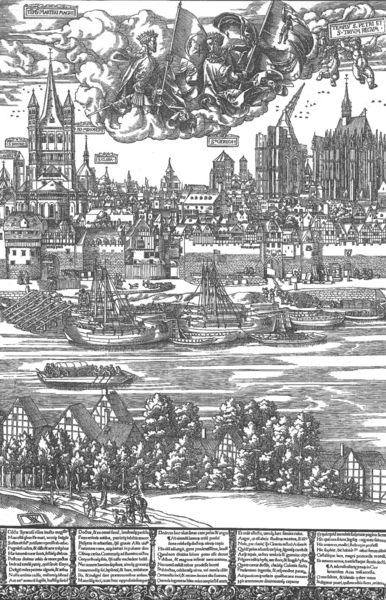
Titel: Colonia, O Felix Agrippina Nobilis Romanorum Colonia
Künstler: Anton Woensam von Worms
Institution: Köln, Stadtmuseum
Schlagwörter: himmel, wasser, wolken, bäume, fluss, menschen, stadt, ufer, fenster, schwarz, weiss, dach, haus, weg, häuser, kirche, gotik, handel, kamin, reiter, ruder, turm, engel, schiff, schiffe, wellen, ansicht, fahnen, vedute, mauer, graphik, hafen, kai, ruderer, rudern, inschrift, kirchen, stadtansicht, türme, dom, druck, schnitt, schwarzweiss, stich, text, rennen, kathedrale, buchseite, handwerk, gotisch, mittelalter, fachwerk, fachwerkhaus, fachwerkhäuser, volute, dürer, legende, ufermauer, rhein, köln, martin, albrecht, sankt, gäuser, flkuss, kireg